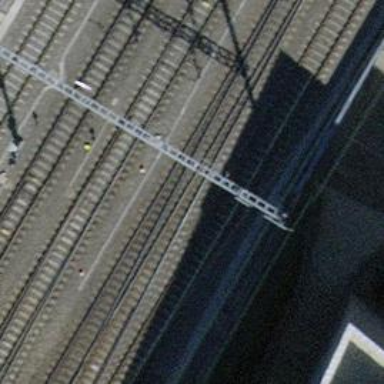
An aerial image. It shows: Single-track railway with electrified contact lines.